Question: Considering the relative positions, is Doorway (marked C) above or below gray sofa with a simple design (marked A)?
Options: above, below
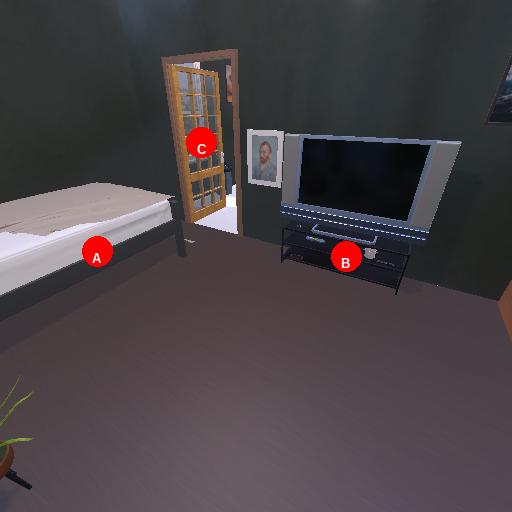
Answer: above